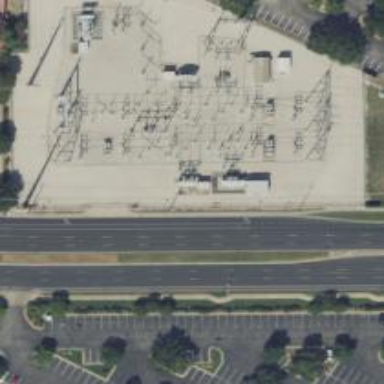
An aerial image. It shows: Switch used for power control.